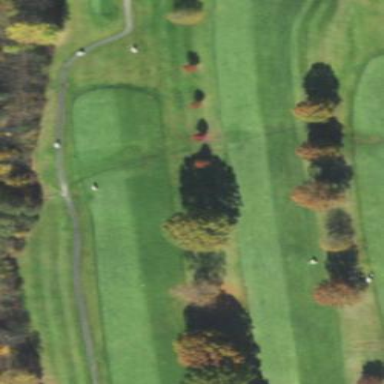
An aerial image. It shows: Grassy area designated as golf fairway.